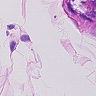
Metastatic tissue present: no